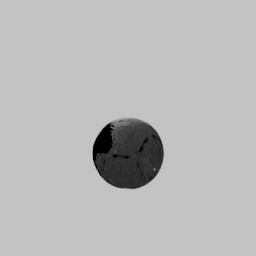
Label: decoration